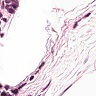
Metastatic tissue present: no